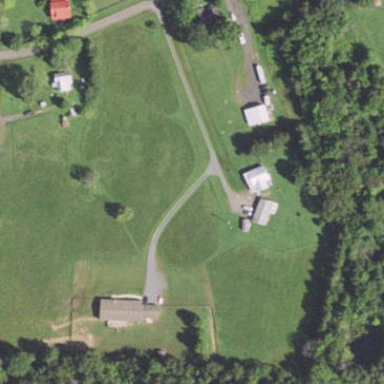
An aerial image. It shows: Farmyard area.